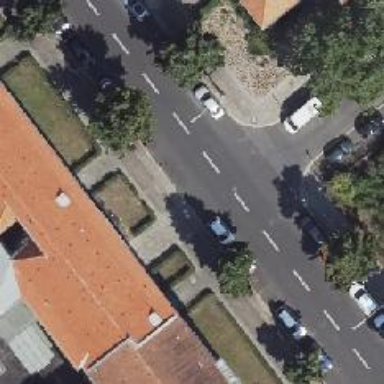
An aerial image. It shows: Tertiary road with asphalt surface and sidewalks on both sides.